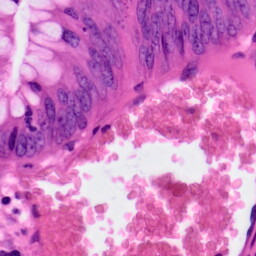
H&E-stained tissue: Colon